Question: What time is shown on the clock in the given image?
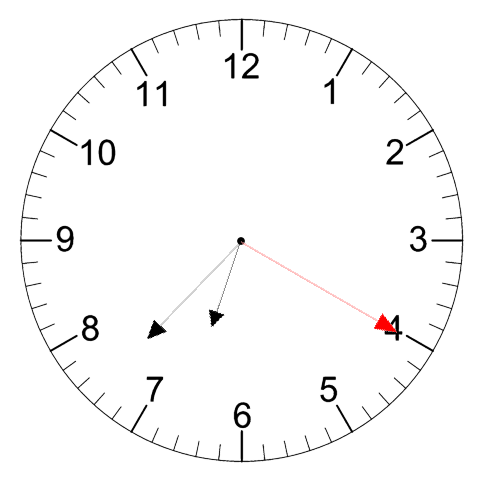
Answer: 06:37:20